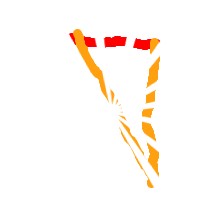
Shape: triangle